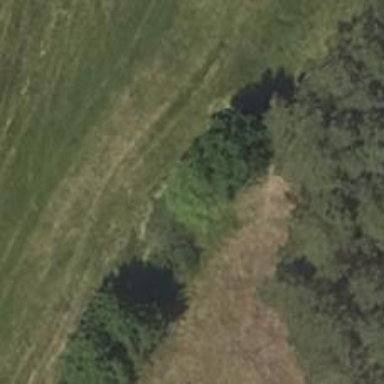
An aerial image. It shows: Deciduous broadleaved tree.